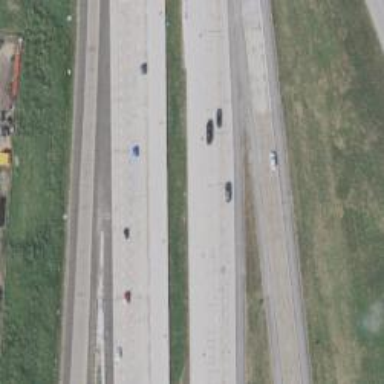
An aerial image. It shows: Motorway.